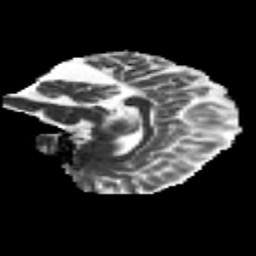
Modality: MD
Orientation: sagittal
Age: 30
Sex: male
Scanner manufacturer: siemens
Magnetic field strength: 3 T
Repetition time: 8.8 s
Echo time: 0.085 s